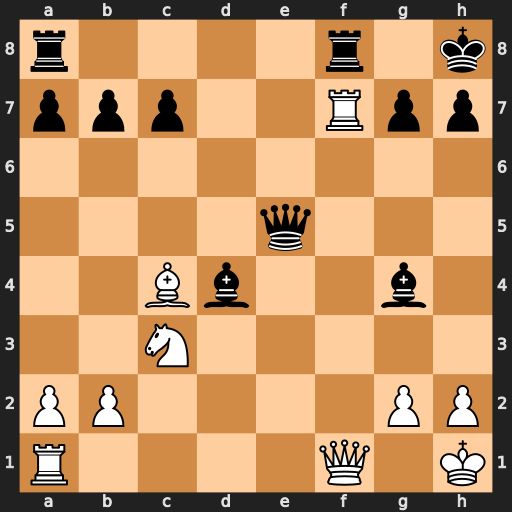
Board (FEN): r4r1k/ppp2Rpp/8/4q3/2Bb2b1/2N5/PP4PP/R4Q1K
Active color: w
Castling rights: -
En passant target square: -
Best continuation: Rxf8+ Rxf8 Qxf8#